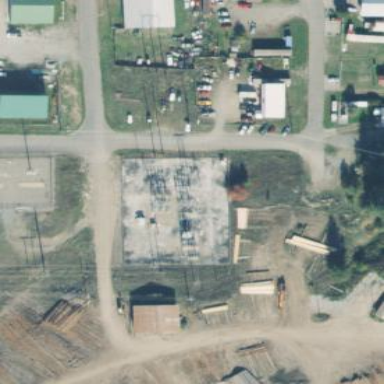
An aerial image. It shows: Power substation.